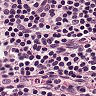
Metastatic tissue present: no